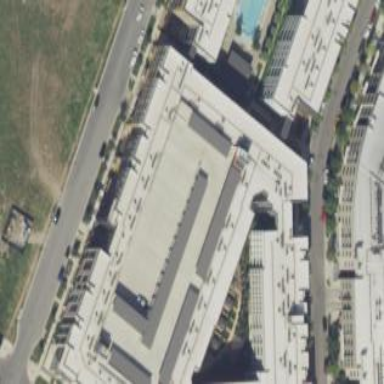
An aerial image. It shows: Multi-storey parking building.